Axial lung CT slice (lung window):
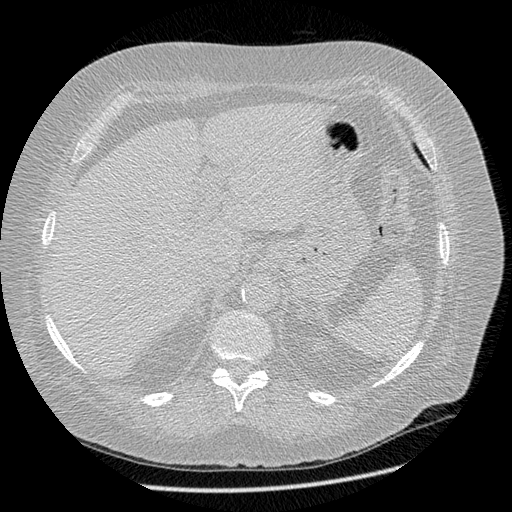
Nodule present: no